Pattern: GlassEffect
Description: Add glass effect onto an image with random extent.
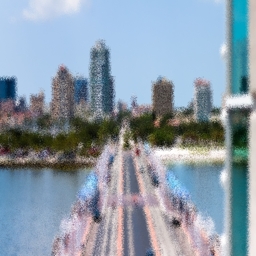
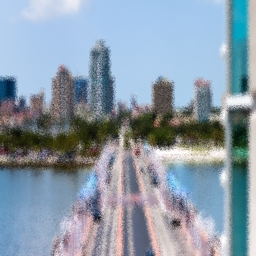
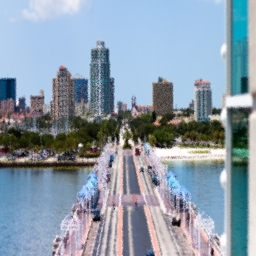
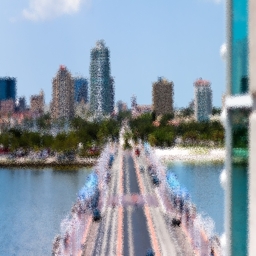